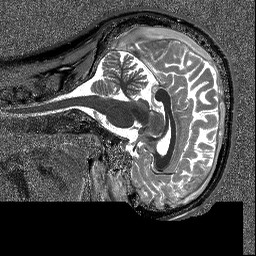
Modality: T1map
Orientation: sagittal
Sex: male